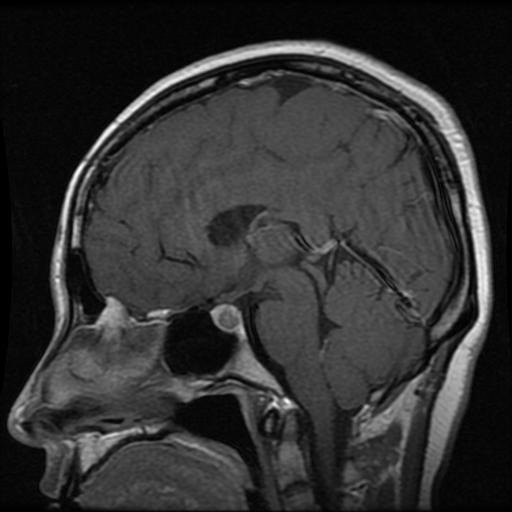
Label: pituitary